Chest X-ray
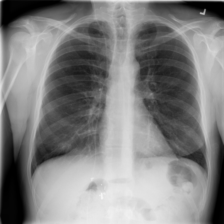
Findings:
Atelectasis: negative
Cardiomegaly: negative
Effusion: negative
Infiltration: positive
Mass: negative
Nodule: negative
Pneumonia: negative
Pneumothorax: negative
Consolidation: negative
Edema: negative
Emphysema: negative
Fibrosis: negative
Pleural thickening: negative
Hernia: negative